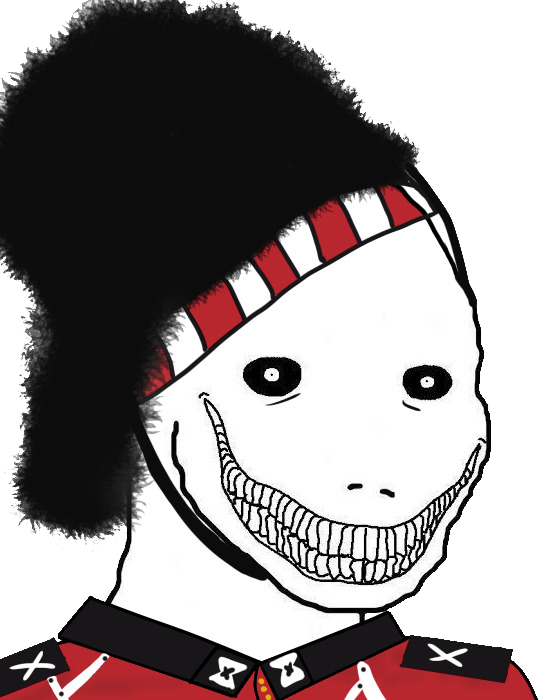
Label: 5_Oomer